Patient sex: F
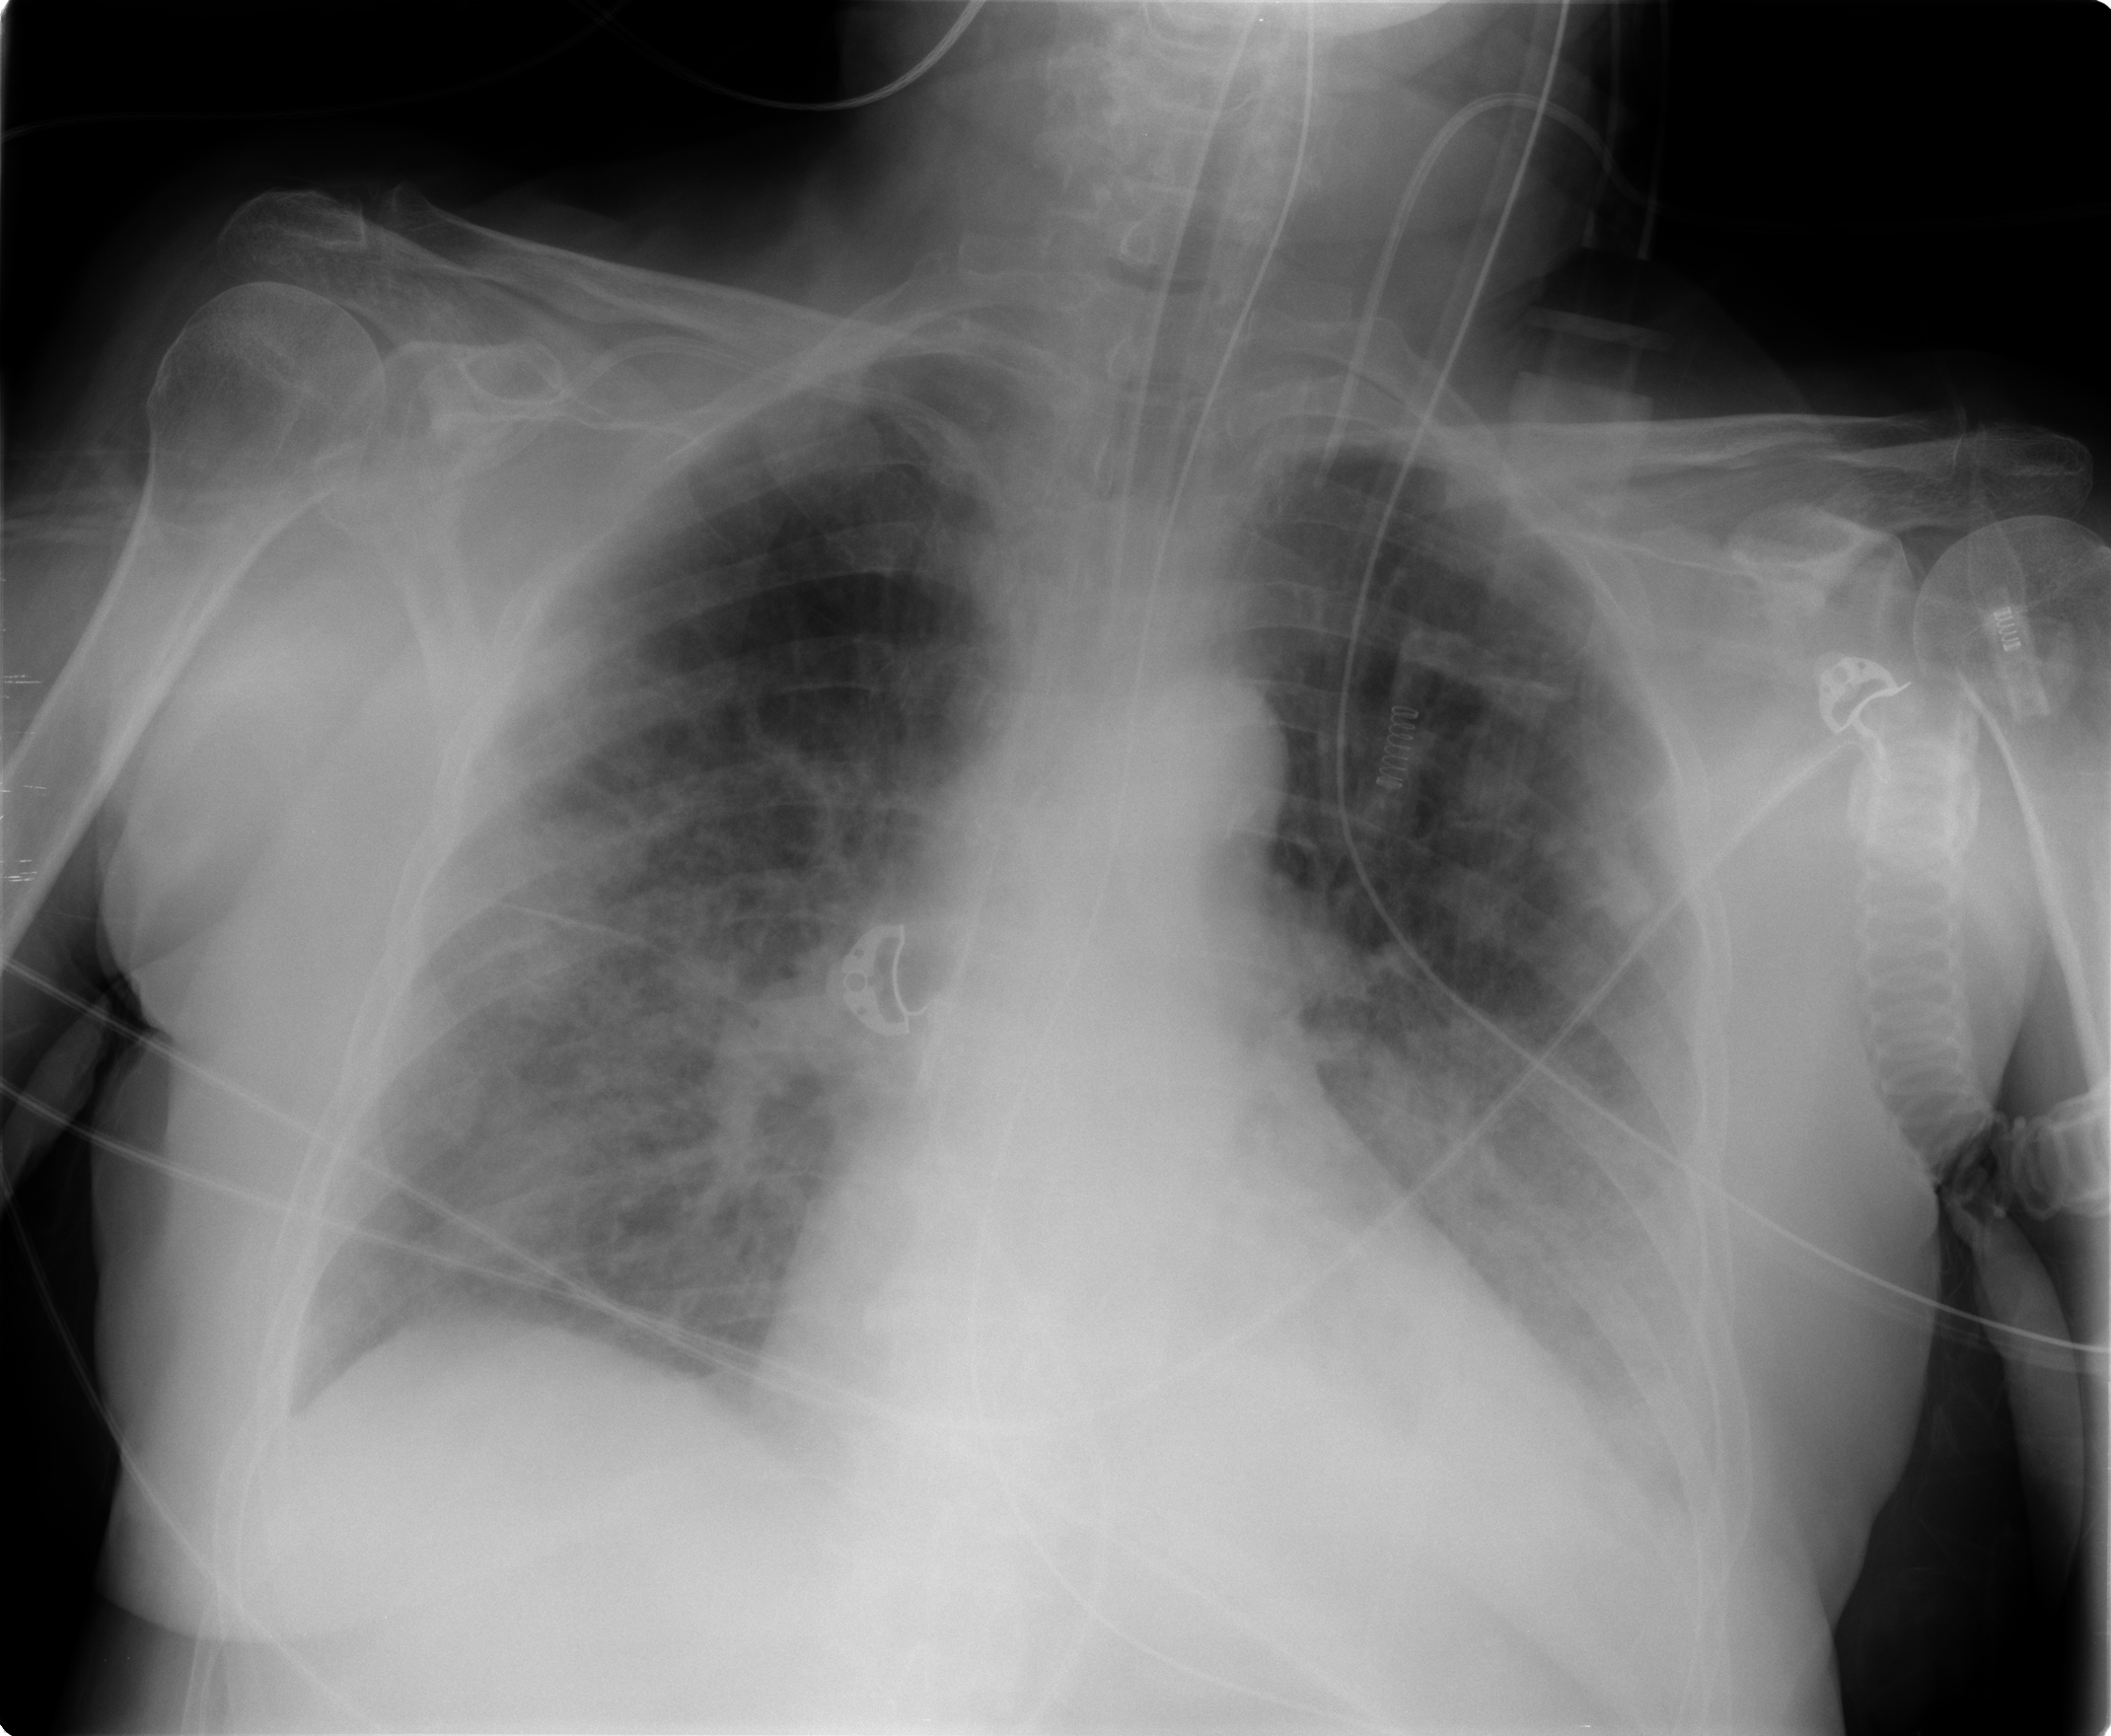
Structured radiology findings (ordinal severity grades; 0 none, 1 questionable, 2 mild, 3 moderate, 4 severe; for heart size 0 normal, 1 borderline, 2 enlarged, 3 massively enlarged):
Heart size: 2
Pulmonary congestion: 3
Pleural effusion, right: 0
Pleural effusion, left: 1
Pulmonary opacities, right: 4
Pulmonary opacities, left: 3
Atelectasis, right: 3
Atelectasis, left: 3